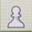
Piece: wP